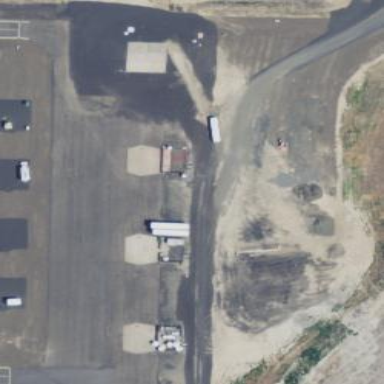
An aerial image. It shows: Apron at the airport.